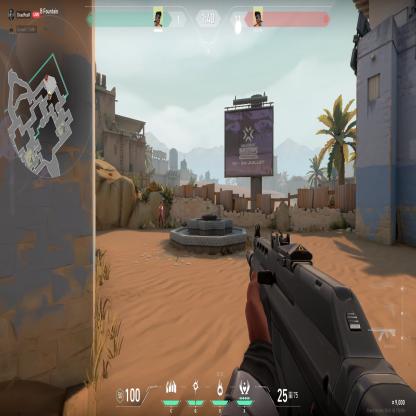
Label: enemy